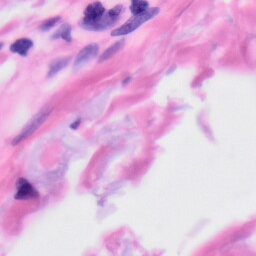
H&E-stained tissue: Skin